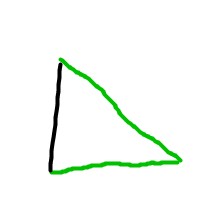
Shape: triangle